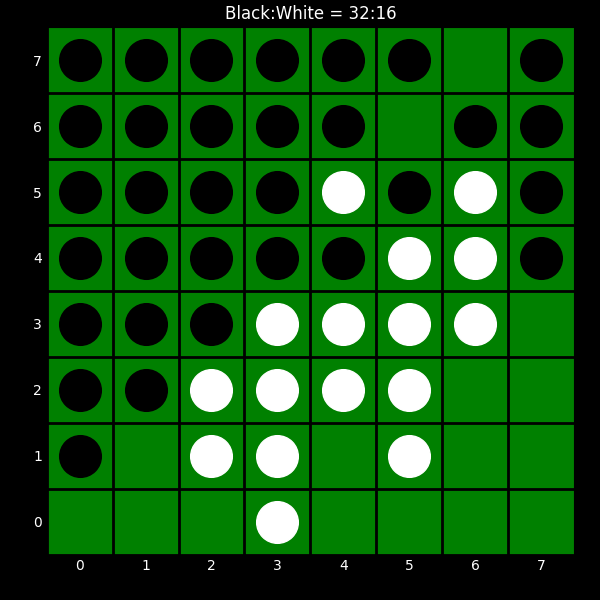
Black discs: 32
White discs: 16